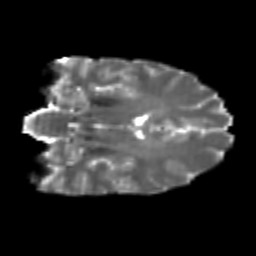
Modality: T2w
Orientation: coronal
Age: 22
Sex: female
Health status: healthy
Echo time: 0.074 s